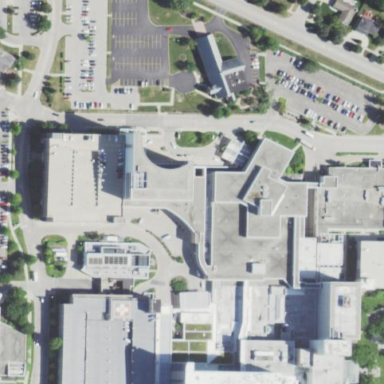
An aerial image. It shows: Healthcare facility identified as hospital.